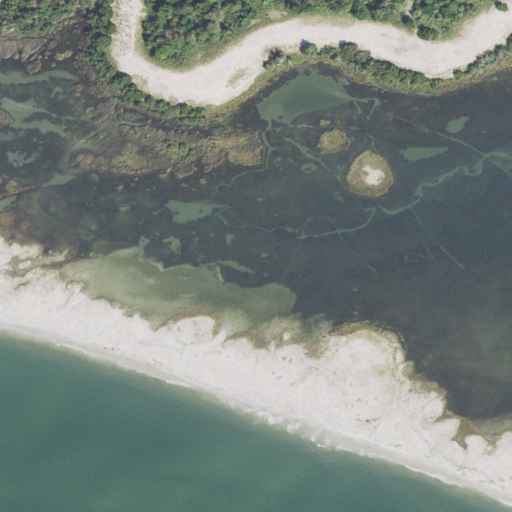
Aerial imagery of bar in North Carolina named Bird Shoal containing herbaceous wetlands, barren land, and open water